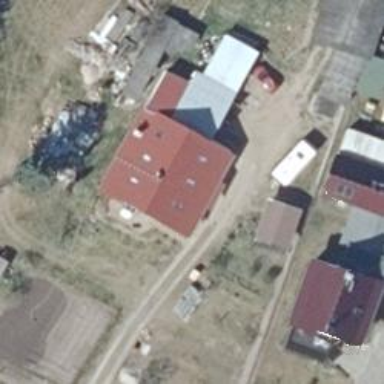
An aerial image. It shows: Simple and straightforward house.